Question: I am having a following html page. Here my requirement is that :---
1> when top vegetable button is pressed then 6 vegetables are shown.
2> When top animal button is pressed then 20 animals are shown.
3> When topautomobile button is pressed then 26 cars are shown.
I am posting the basic layout. What i am thinking is that add 26 elements (as maximum number of elements in div id="center" can be 26 not more than this)
in the div "center". And hide the divs & change images & the description as per the button pressed.
Is it the right way. Please suggest how to achieve this ?
'''
<!DOCTYPE html>
<html style="height: 100%;">
<head>
<title>My item list </title>
<style>
body, html {
width:100%;
height:100%;
margin:0;
padding:0;
position:relative;
}
.input {
display: inline-block;
padding: 0 2px;
}
.input input {
display: block;
}
.imgtxt {
margin: 0;
font-family:arial;
color:#DDDFED;
font-size:15px;
}
#images {
background-color: grey;
white-space:nowrap;
}
div.scrollable {
margin: 0;
padding: 0;
overflow: auto;
padding-left: 4px;
padding-top: 20px;
box-sizing:border-box;
}
div.scrollableMenu {
margin: 0;
padding: 0;
overflow: auto;
padding-left: 4px;
padding-top: 20px;
box-sizing:border-box;
}
div.scrollableCenter {
margin: 0;
padding: 0;
overflow: auto;
padding-left: 4px;
padding-top: 20px;
box-sizing:border-box;
}
#center {
background-color:#292B3B;
position:absolute;
top:115px;
left:0px;
right:0px;
bottom:20px;
}
#fotter {
background-color:#CC99FF;
text-align:center;
position:absolute;
left:0;
bottom:0;
width:100%;
}
</style>
</head>
<body >
<div id="images" class="scrollable">
<div class="input">
<input type="image" src="http://t3.gstatic.com/images?q=tbn:ANd9GcRTBRnn9Aqx74JvKyJ7Z5ydbXXuj8cIDVuOdJZUxb02Q2LWfJGP" onclick="alert('clicked')" title="Room one" alt="Bulb pop up" width="80" height="48" />
<p class="imgtxt">vegitable</p>
</div>
<div class="input">
<input type="image" src="https://encrypted-tbn1.gstatic.com/images?q=tbn:ANd9GcQPsZfek4J5rZKHyPdgWu7qq9WJJzlpSSwCmUAFQflwLJqWxk_5sfy7r0mJ" onclick="alert('clicked')" alt="Bulb pop up" width="80" height="48" />
<p class="imgtxt">Animals</p>
</div>
<div class="input">
<input type="image" src="https://encrypted-tbn2.gstatic.com/images?q=tbn:ANd9GcRhxj6l2Y_6ZiqXnY6fx-nLUgVzMMkdAndmMSTyJR31T15Itl2FZBAqlaSa" onclick="alert('clicked')" alt="Bulb pop up" width="80" height="48" />
<p class="imgtxt">Automobile</p>
</div>
</div>
<div id="center" class="scrollableCenter">
<div >
<input type="image" src="http://t1.gstatic.com/images?q=tbn:ANd9GcTMPmp8aVaovrd3AGj1_hL_GEXX1M4DJ-TTMJ34Vr622XeY_usu" onclick="alert('clicked')" alt="Bulb pop up" width="80" height="48" hspace="10" vspace="6"/>
<p class="imgtxt" style="padding-top : 20px; padding-right : 100px; float:right;">brinjal</p>
<hr/>
</div>
<div >
<input type="image" src="http://upload.wikimedia.org/wikipedia/commons/2/25/Cauliflower.JPG" onclick="alert('clicked')" alt="Bulb pop up" width="80" height="48" hspace="10" vspace="6"/>
<p class="imgtxt" style="padding-top : 20px; padding-right : 100px; float:right;">cauliflower</p>
<hr/>
</div>
<div >
<input type="image" src="https://encrypted-tbn3.gstatic.com/images?q=tbn:ANd9GcQJgt4i9ph9uQsS3JV940PBg-kwN1kkrKbC6FLYI6UhbxucEb91" onclick="alert('clicked')" alt="Bulb pop up" width="80" height="48" hspace="10" vspace="6"/>
<p class="imgtxt" style="padding-top : 20px; padding-right : 100px; float:right;">tomato</p>
<hr/>
</div>
<div >
<input type="image" src="https://encrypted-tbn3.gstatic.com/images?q=tbn:ANd9GcT-mwuxaqQeHXjoZzPUoee9Rvg8Jq-eCvo8H0EgEtapjfr6U4E3" onclick="alert('clicked')" alt="Bulb pop up" width="80" height="48" hspace="10" vspace="6"/>
<p class="imgtxt" style="padding-top : 20px; padding-right : 100px; float:right;">ladyfinger</p>
<hr/>
</div>
<div >
<input type="image" src="http://t2.gstatic.com/images?q=tbn:ANd9GcQRxXUO2stKHLyET_rXpxOuLp67qc1IzlBcJGke5jYoGPeRZpnO" onclick="alert('clicked')" alt="Bulb pop up" width="80" height="48" hspace="10" vspace="6"/>
<p class="imgtxt" style="padding-top : 20px; padding-right : 100px; float:right;">radish</p>
<hr/>
</div>
<div >
<input type="image" src="http://t3.gstatic.com/images?q=tbn:ANd9GcT2zCeG621TSX1YmcsT9DPLaQJkdVwdYk_n-eWECCa8NTtXR0LFeQ" onclick="alert('clicked')" alt="Bulb pop up" width="80" height="48" hspace="10" vspace="6"/>
<p class="imgtxt" style="padding-top : 20px; padding-right : 100px; float:right;">ginger</p>
<hr/>
</div>
</div>
<div id="fotter">List of Items</div>
</body>
</html>
'''

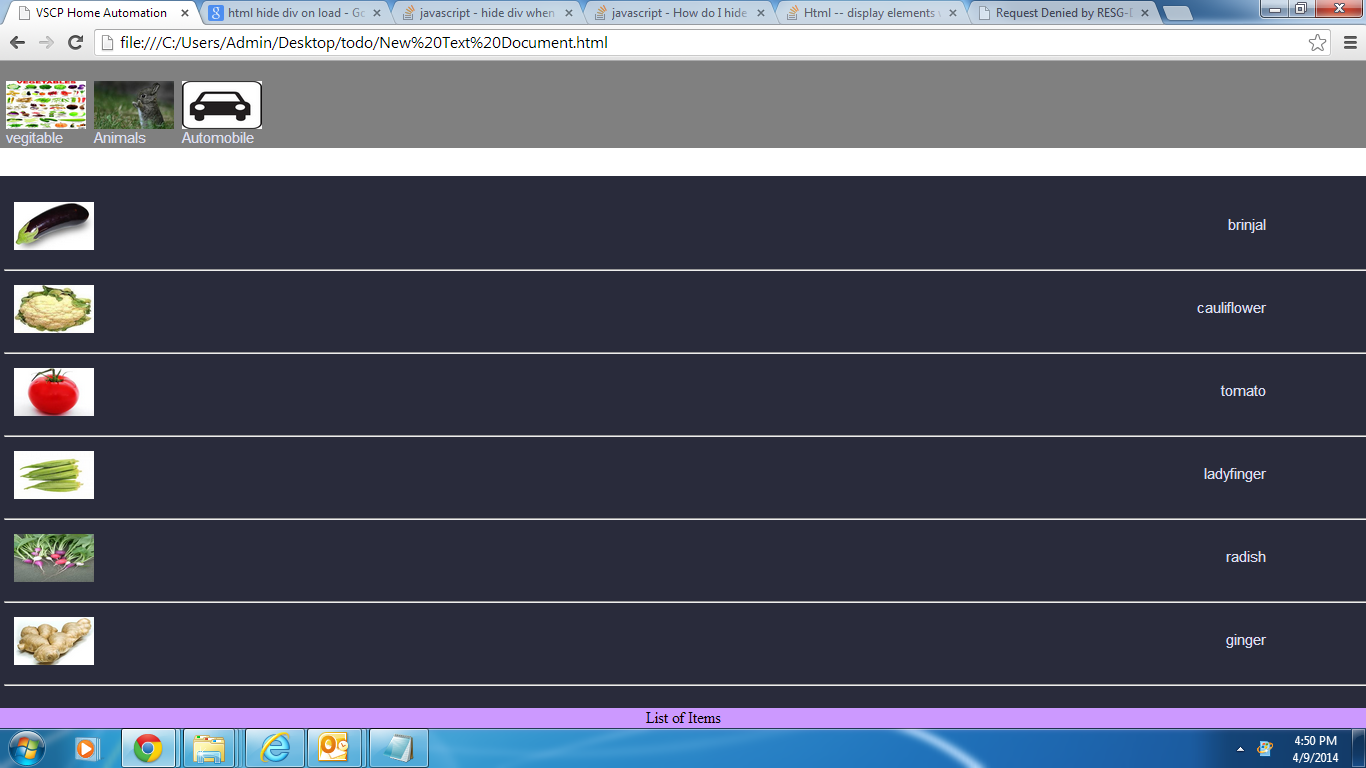
Answer: I would suggest adding a class .vegatable , .car , .animal to seperate divs that cointains your images, and simply doing show() / hide() on thme. This will require jQuery but keeps things really simple.
'''
$('.animal').show(); // this will show all divs that have animal class set
$('.vegetable').hide(); // this will hide all divs that have vegetable class set
$('.car').hide(); // this will hide all divs that have car class set
'''
Here is jsfiddle example: <URL>